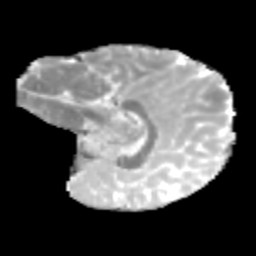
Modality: MD
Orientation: sagittal
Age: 10
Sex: male
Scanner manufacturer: siemens
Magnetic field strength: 3 T
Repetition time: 3.8 s
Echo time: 0.07 s